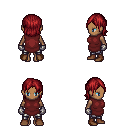
a pixel art fantasy rpg character, female body template, human, dark skin, maroon tunic, metal pants, brunette long bangs hairstyle, metal gloves, brown shoes, four views (front, back, left, right), 2x2 character sprite sheet, small pixel art, hard edges, no anti-aliasing